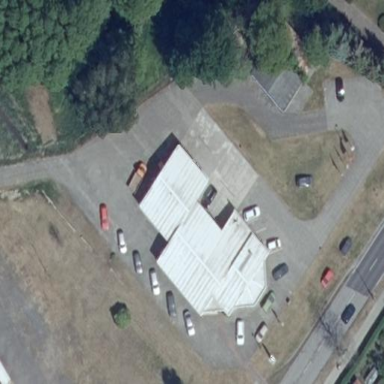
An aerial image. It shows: Building that houses car shop.